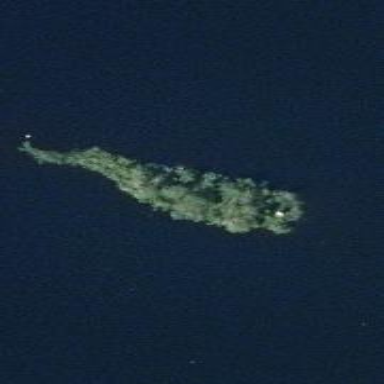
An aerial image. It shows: Islet.